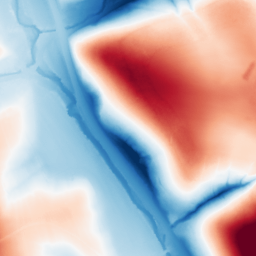
Category: classical
Decomposition family: gaussian
Decomposition parameters: sigma: 50
Upsampling method: sinc_blackman
Upsampling parameters: scale: 2
kernel_size: 8
Upsampling scale: 2